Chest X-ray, PA view. Patient: 51 years old, sex F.
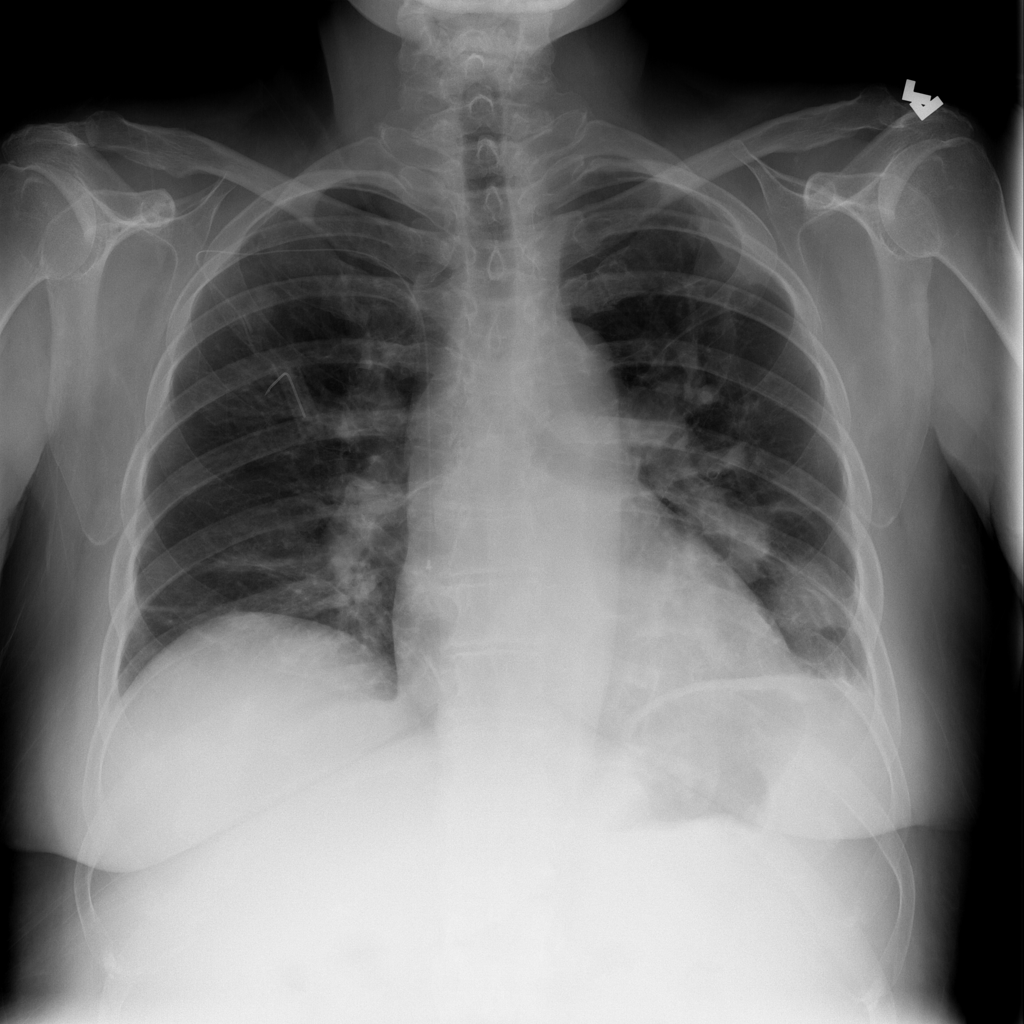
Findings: No Finding